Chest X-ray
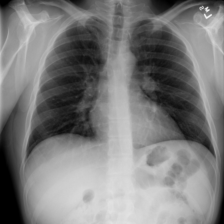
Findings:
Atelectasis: negative
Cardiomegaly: negative
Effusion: negative
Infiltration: negative
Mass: negative
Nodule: negative
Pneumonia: negative
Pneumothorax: negative
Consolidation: negative
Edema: negative
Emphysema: negative
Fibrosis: negative
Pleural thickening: negative
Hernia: negative